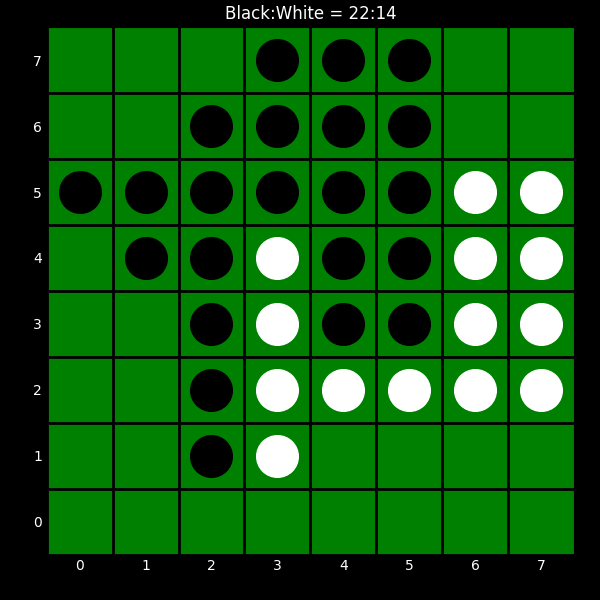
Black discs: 22
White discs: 14